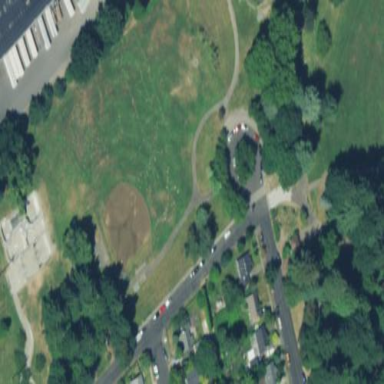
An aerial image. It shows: Baseball pitch for leisure land activities.